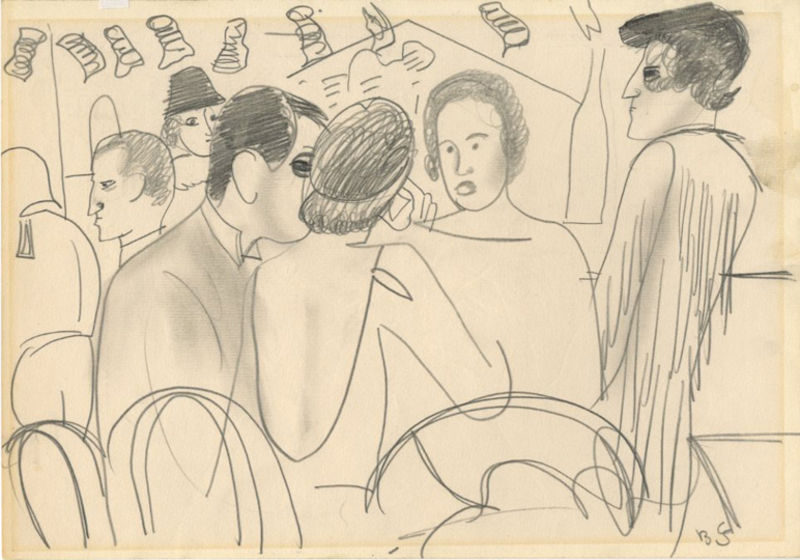
Titel: Untitled, Untitled
Künstler: Boris Grigor'ev
Standort: Amherst (Massachusetts, USA)
Institution: Mead Art Museum, Amherst College
Schlagwörter: chair, crowd, hands, hat, men, people, white, women, arm, black, chairs, collar, conversation, dark, dress, face, figures, formal, friends, gray, grey, group, hair, nose, room, seated, sit, sitting, social, table, talk, talking, woman, wine, hand, profile, man, ear, head, house, eyes, suit, light, drawing, paper, black and white, mouth, cartoon, hats, illustration, line, sketch, curls, glass, jacket, pen, scene, outside, person, lanterns, lights, party, arms, music, theater, art, back, ears, study, pencil, eye, lines, shapes, bottle, figure, headband, simple, flapper, hanging, dance, standing, alcohol, beer, drink, bow, bar, drinking, shape, triangle, club, heart, basic, shades, cafe, dinner, restaurant, sketchy, waiter, graphite, event, 20th century, 1920, elbow, coffee, smudge, line drawing, squiggle, outsider art, lightss, quick, 1920s, botle, grosz, chatltalk, hai, sat, mits, gatheiring, cabaret, resturant, server, bf